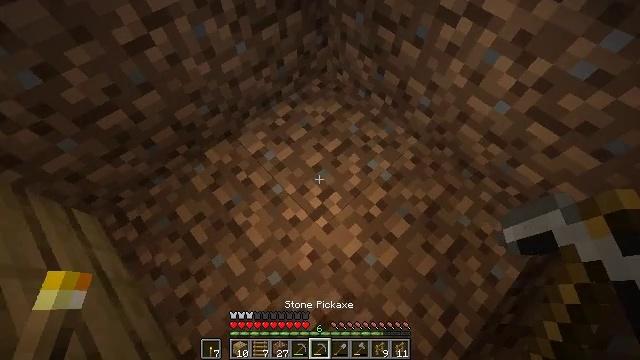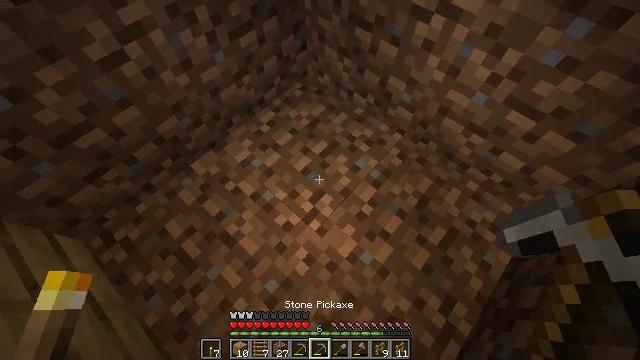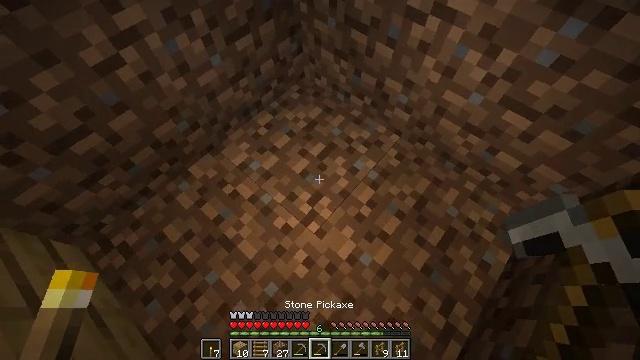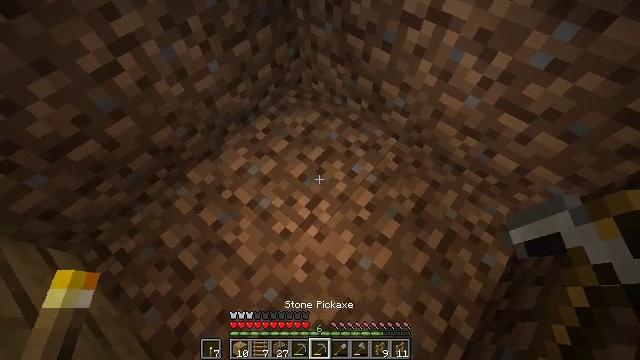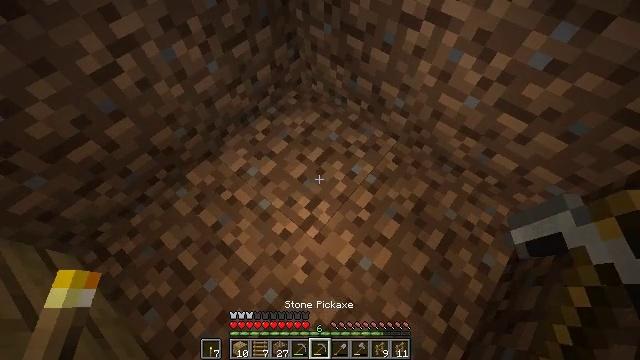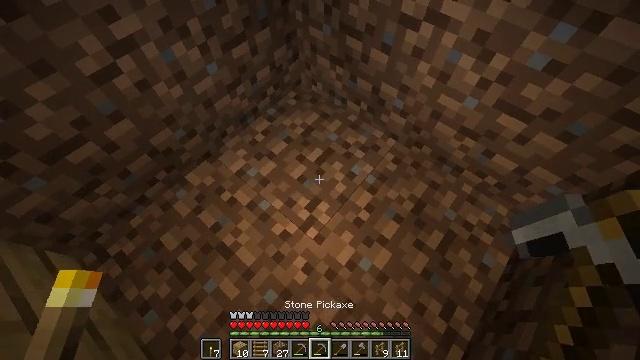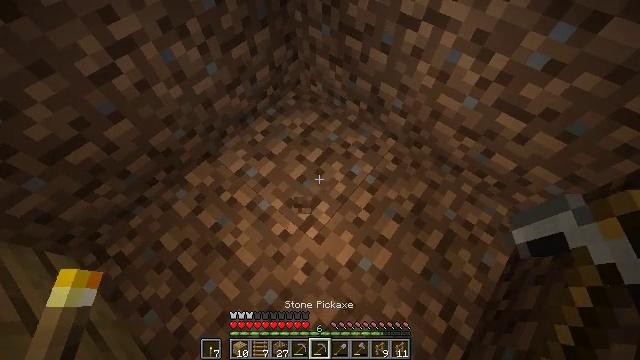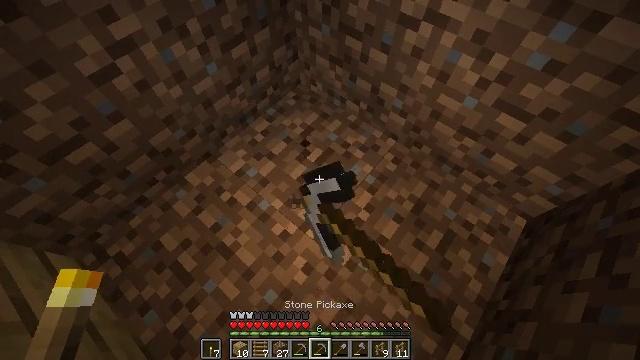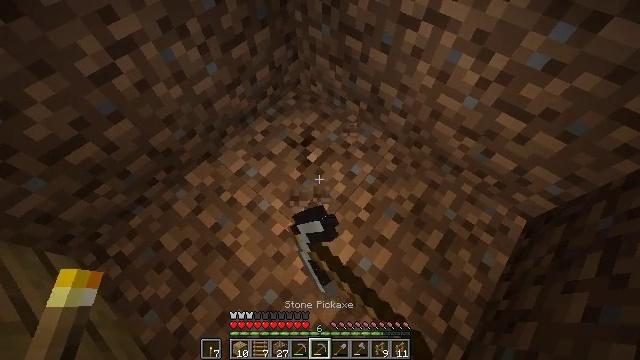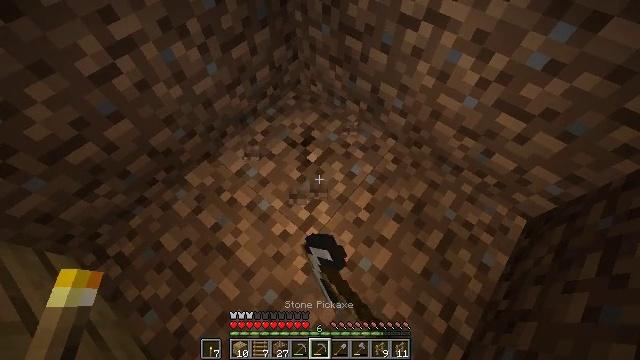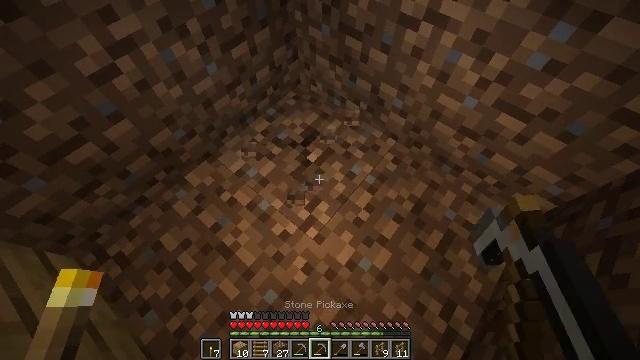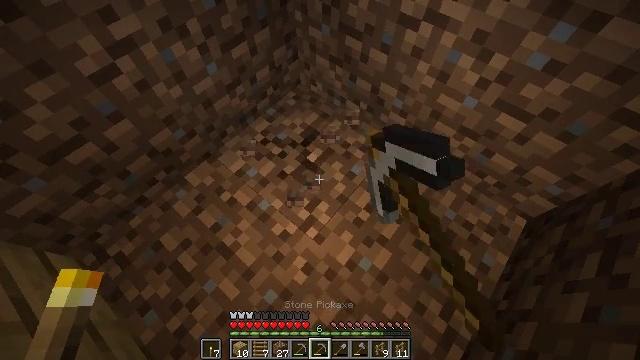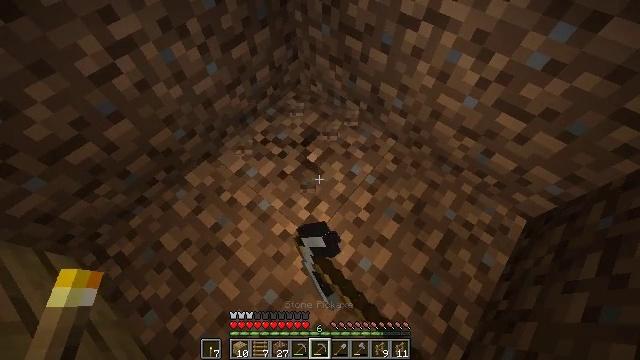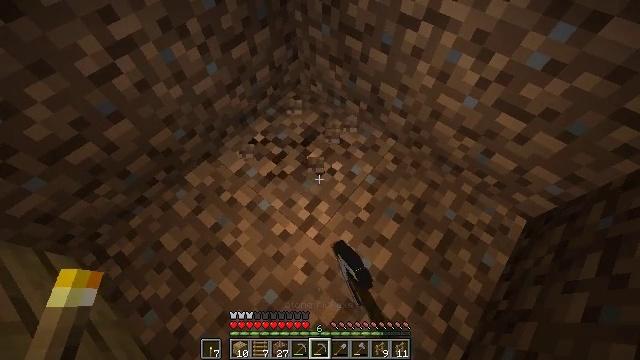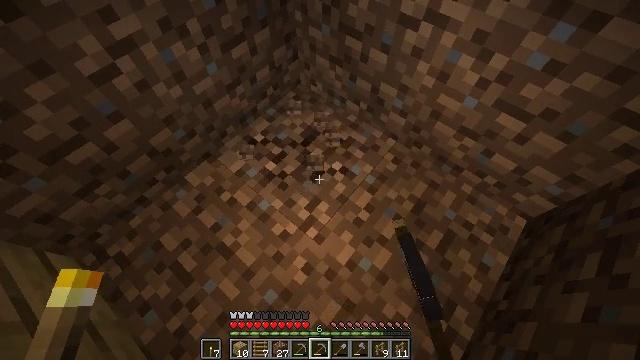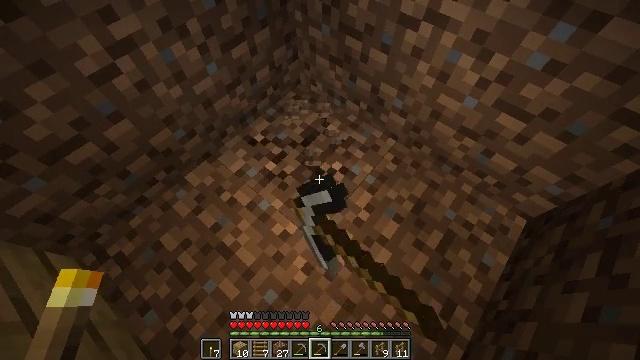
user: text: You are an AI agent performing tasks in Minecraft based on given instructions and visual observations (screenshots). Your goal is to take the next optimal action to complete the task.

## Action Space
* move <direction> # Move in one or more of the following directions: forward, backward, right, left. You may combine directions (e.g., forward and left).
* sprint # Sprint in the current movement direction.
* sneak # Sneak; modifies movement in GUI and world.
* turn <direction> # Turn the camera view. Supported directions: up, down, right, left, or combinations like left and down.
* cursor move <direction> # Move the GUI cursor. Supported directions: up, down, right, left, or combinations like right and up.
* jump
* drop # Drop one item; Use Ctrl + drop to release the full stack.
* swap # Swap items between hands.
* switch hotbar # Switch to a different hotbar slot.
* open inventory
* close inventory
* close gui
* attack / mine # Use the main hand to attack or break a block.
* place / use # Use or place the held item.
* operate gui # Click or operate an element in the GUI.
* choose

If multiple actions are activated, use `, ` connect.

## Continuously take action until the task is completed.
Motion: motion action
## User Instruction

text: Break the dirt block.
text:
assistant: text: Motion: turn right
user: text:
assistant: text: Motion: no_op
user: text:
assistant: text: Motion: no_op
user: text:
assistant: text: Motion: no_op
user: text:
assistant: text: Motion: no_op
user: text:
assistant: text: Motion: attack / mine
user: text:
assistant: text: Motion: attack / mine
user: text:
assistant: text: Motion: attack / mine
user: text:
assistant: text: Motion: attack / mine
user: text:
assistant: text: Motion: attack / mine
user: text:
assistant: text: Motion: attack / mine
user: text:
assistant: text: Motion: attack / mine
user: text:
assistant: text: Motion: attack / mine
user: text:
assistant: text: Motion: attack / mine
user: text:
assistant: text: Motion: attack / mine
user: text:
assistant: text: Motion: attack / mine
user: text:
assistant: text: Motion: attack / mine
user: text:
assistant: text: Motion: attack / mine
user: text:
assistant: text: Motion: turn right, attack / mine
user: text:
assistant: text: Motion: attack / mine
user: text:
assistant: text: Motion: turn right, attack / mine
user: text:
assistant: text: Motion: attack / mine
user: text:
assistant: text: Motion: attack / mine
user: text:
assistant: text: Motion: attack / mine
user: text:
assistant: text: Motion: attack / mine
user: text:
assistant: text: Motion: turn right, attack / mine
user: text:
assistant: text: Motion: turn right, attack / mine
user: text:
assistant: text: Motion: turn right, attack / mine
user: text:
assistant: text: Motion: turn right, attack / mine
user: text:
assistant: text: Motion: turn right, attack / mine